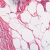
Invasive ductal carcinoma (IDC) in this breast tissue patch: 0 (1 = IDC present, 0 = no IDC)